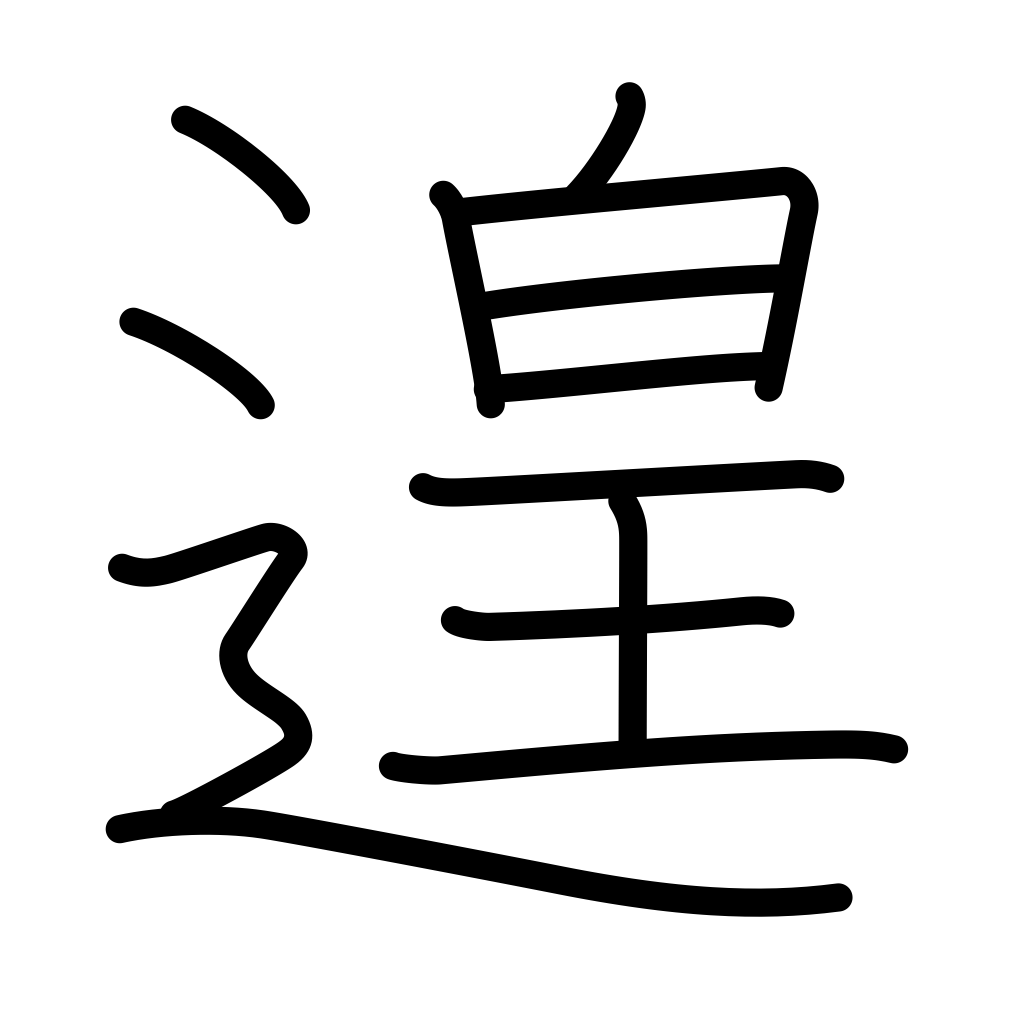
Meaning: leisure